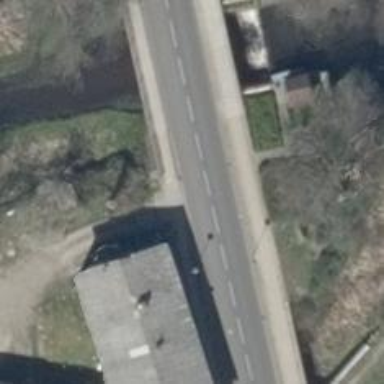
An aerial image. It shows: Secondary road.